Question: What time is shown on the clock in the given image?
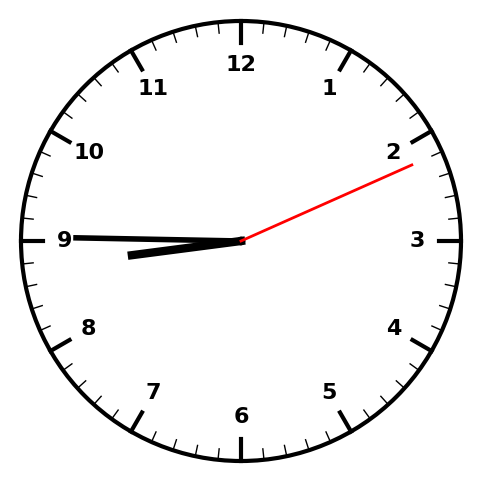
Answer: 08:45:11